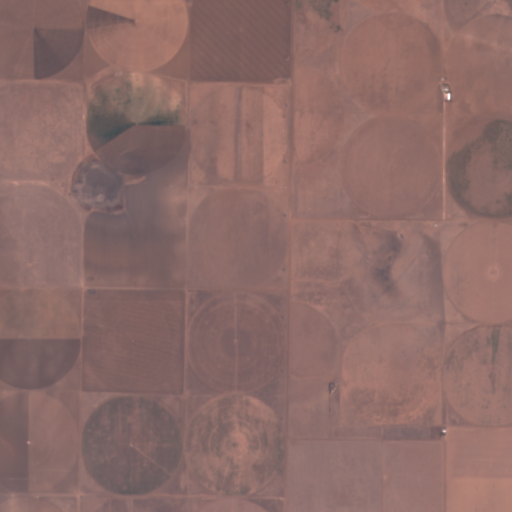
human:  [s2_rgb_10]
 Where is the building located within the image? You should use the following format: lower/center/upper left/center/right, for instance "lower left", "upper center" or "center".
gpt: The building is located in the upper right of the image.
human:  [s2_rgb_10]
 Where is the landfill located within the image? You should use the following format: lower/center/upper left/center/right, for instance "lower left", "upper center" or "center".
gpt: There is no landfill in the image.